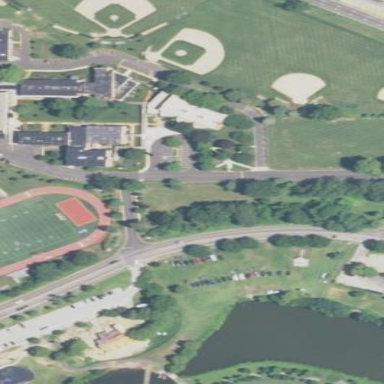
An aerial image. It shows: School.